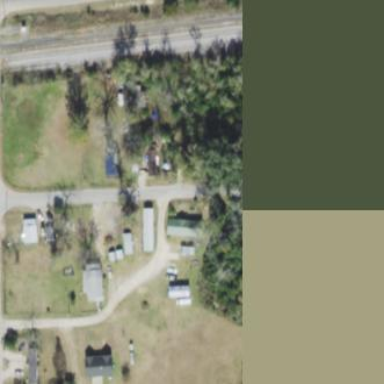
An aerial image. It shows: Residential area known as trailer park.